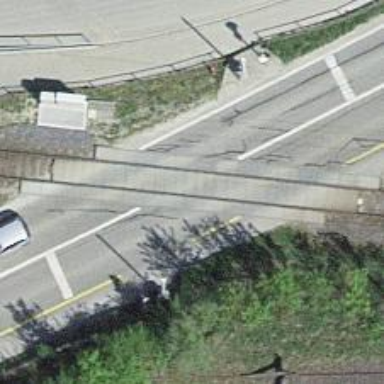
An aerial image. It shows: Level crossing with barrier.